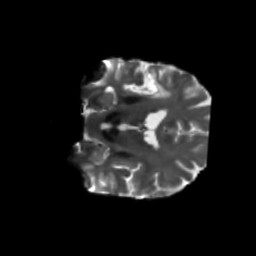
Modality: T2w
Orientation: coronal
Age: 60
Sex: male
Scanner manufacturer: siemens
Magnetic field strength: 3 T
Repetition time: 5.47 s
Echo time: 0.0854 s